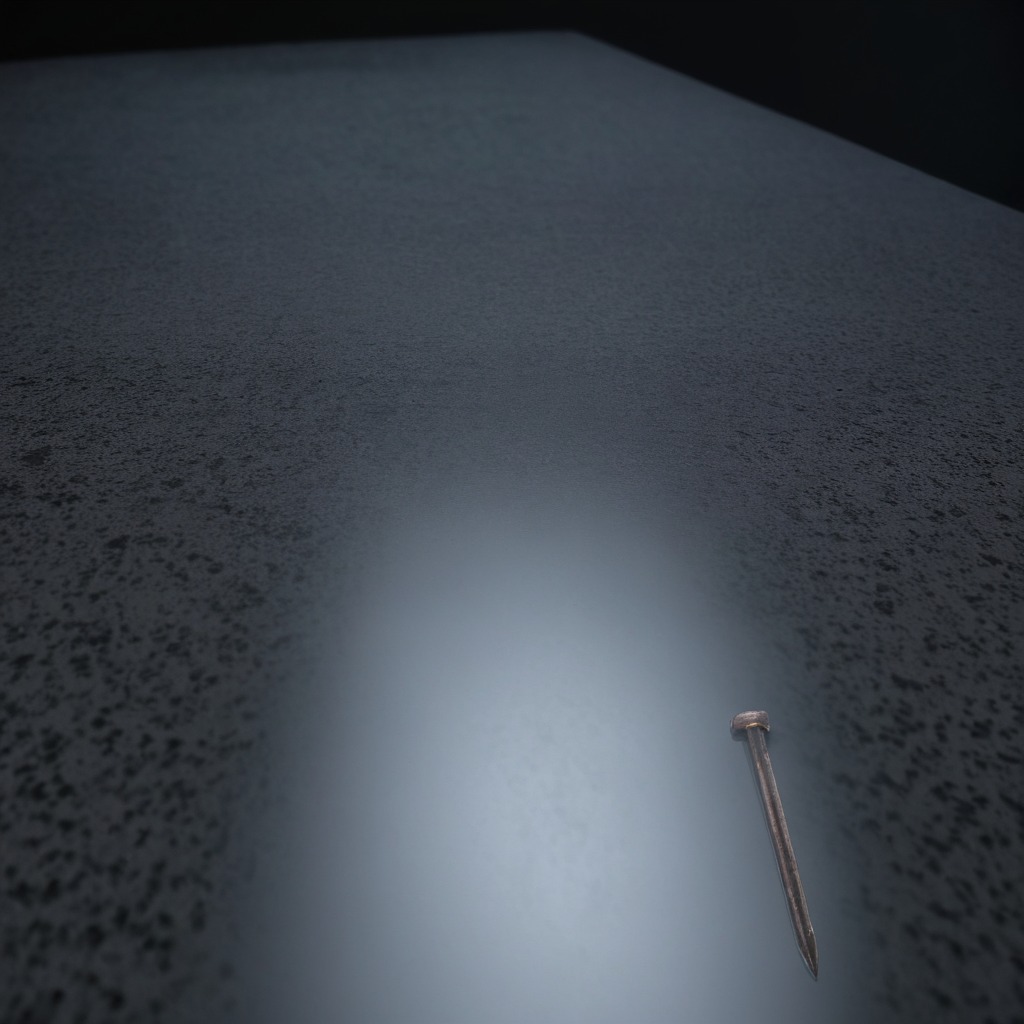
An iron nail is lying on a clean granite table inside a workshop at night dim ambient light soft shadows worn but